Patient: sex M, age 42
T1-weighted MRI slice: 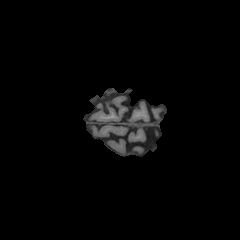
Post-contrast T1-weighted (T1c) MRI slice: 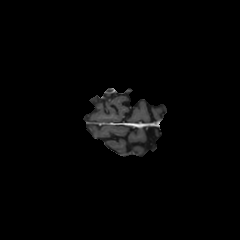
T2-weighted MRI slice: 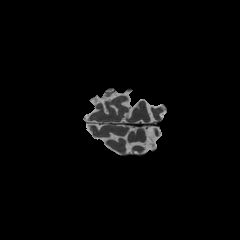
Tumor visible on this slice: no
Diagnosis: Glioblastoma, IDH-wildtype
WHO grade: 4